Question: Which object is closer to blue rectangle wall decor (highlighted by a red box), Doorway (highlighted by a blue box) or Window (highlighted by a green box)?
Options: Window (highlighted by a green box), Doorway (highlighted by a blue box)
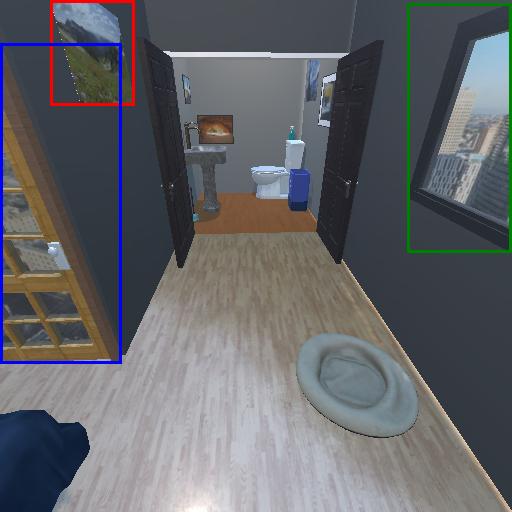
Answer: Window (highlighted by a green box)